七年级 · 解析几何
（2020 春・邱州市期中）如图, 直线 $A C / / B D, B C$ 平分 $\angle A B D, D E \perp B C$, 垂足为点 $E, \angle B A C$ $=100^{\circ}$, 求 $\angle E D B$ 的度数.

【思路点拨】直接利用平行线的性质, 结合角平分线的定义, 得出 $\angle C B D=\frac{1}{2} \angle A B D=40^{\circ}$, 进而得出答案.

【答案】解: $\because A C / / B D, \angle B A C=100^{\circ}, \therefore \angle A B D=180^{\circ}-\angle B A C=180^{\circ}-100^{\circ}=80^{\circ}$,

$\because B C$ 平分 $\angle A B D, \therefore \angle C B D=\frac{1}{2} \angle A B D=40^{\circ}$,

$\because D E \perp B C, \quad \therefore \angle B E D=90^{\circ}, \quad \therefore \angle E D B=90^{\circ}-\angle C B D=50^{\circ}$.
【点睛】此题主要考查了平行线的性质以及角平分线的定义, 正确得出 $\angle C B D$ 的度数是解题关键
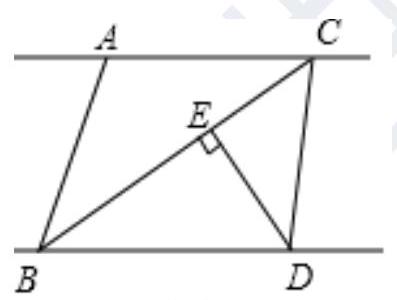
答案: 解: $\because A C / / B D, \angle B A C=100^{\circ}, \therefore \angle A B D=180^{\circ}-\angle B A C=180^{\circ}-100^{\circ}=80^{\circ}$,

$\because B C$ 平分 $\angle A B D, \therefore \angle C B D=\frac{1}{2} \angle A B D=40^{\circ}$,

$\because D E \perp B C, \quad \therefore \angle B E D=90^{\circ}, \quad \therefore \angle E D B=90^{\circ}-\angle C B D=50^{\circ}$.
解析: 春・邱州市期中）如图, 直线 $A C / / B D, B C$ 平分 $\angle A B D, D E \perp B C$, 垂足为点 $E, \angle B A C$ $=100^{\circ}$, 求 $\angle E D B$ 的度数.

【思路点拨】直接利用平行线的性质, 结合角平分线的定义, 得出 $\angle C B D=\frac{1}{2} \angle A B D=40^{\circ}$, 进而得出答案.

【答案】解: $\because A C / / B D, \angle B A C=100^{\circ}, \therefore \angle A B D=180^{\circ}-\angle B A C=180^{\circ}-100^{\circ}=80^{\circ}$,

$\because B C$ 平分 $\angle A B D, \therefore \angle C B D=\frac{1}{2} \angle A B D=40^{\circ}$,

$\because D E \perp B C, \quad \therefore \angle B E D=90^{\circ}, \quad \therefore \angle E D B=90^{\circ}-\angle C B D=50^{\circ}$.
【点睛】此题主要考查了平行线的性质以及角平分线的定义, 正确得出 $\angle C B D$ 的度数是解题关键.